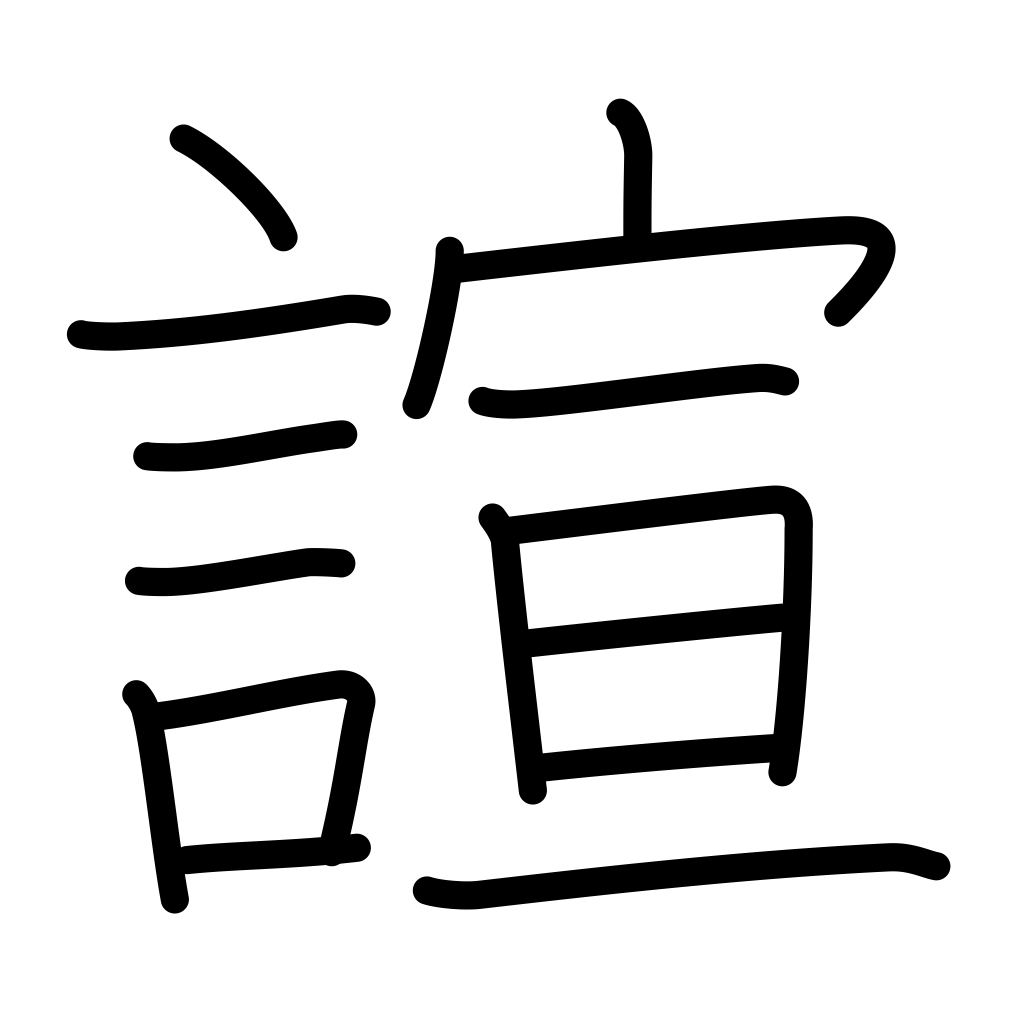
Meaning: forget, noisy